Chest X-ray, PA view. Patient: 53 years old, sex M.
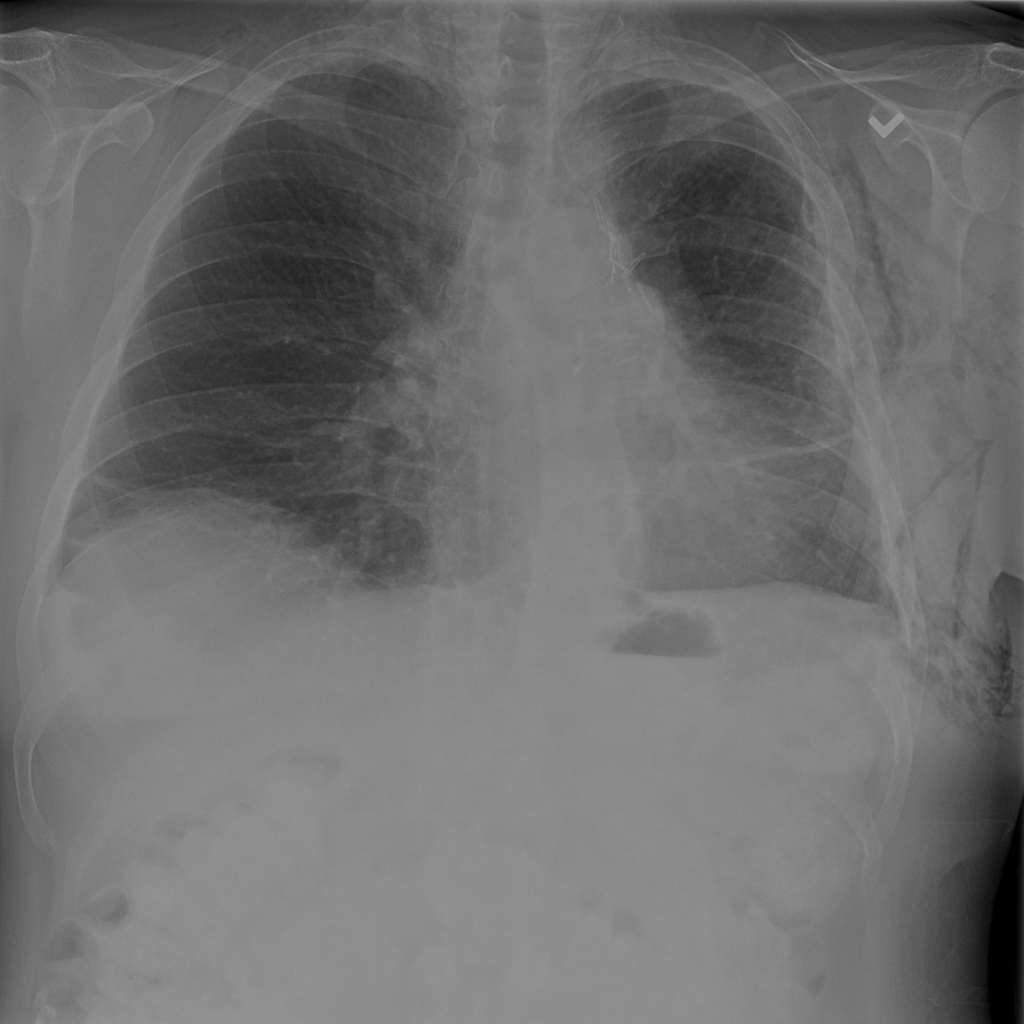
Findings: Atelectasis, Pleural_Thickening, Pneumothorax